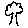
Label: tree